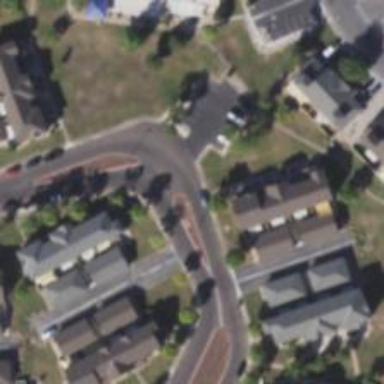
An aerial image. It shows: Residential road with asphalt surface and sidewalk on the left.